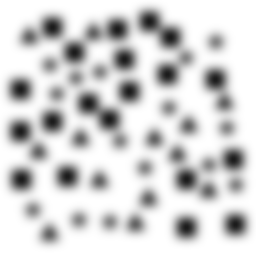
Squares: 20
Triangles: 13
Stars: 15
Total shapes: 48